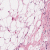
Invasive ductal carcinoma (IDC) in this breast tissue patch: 0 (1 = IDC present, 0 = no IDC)